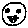
Label: smiley face